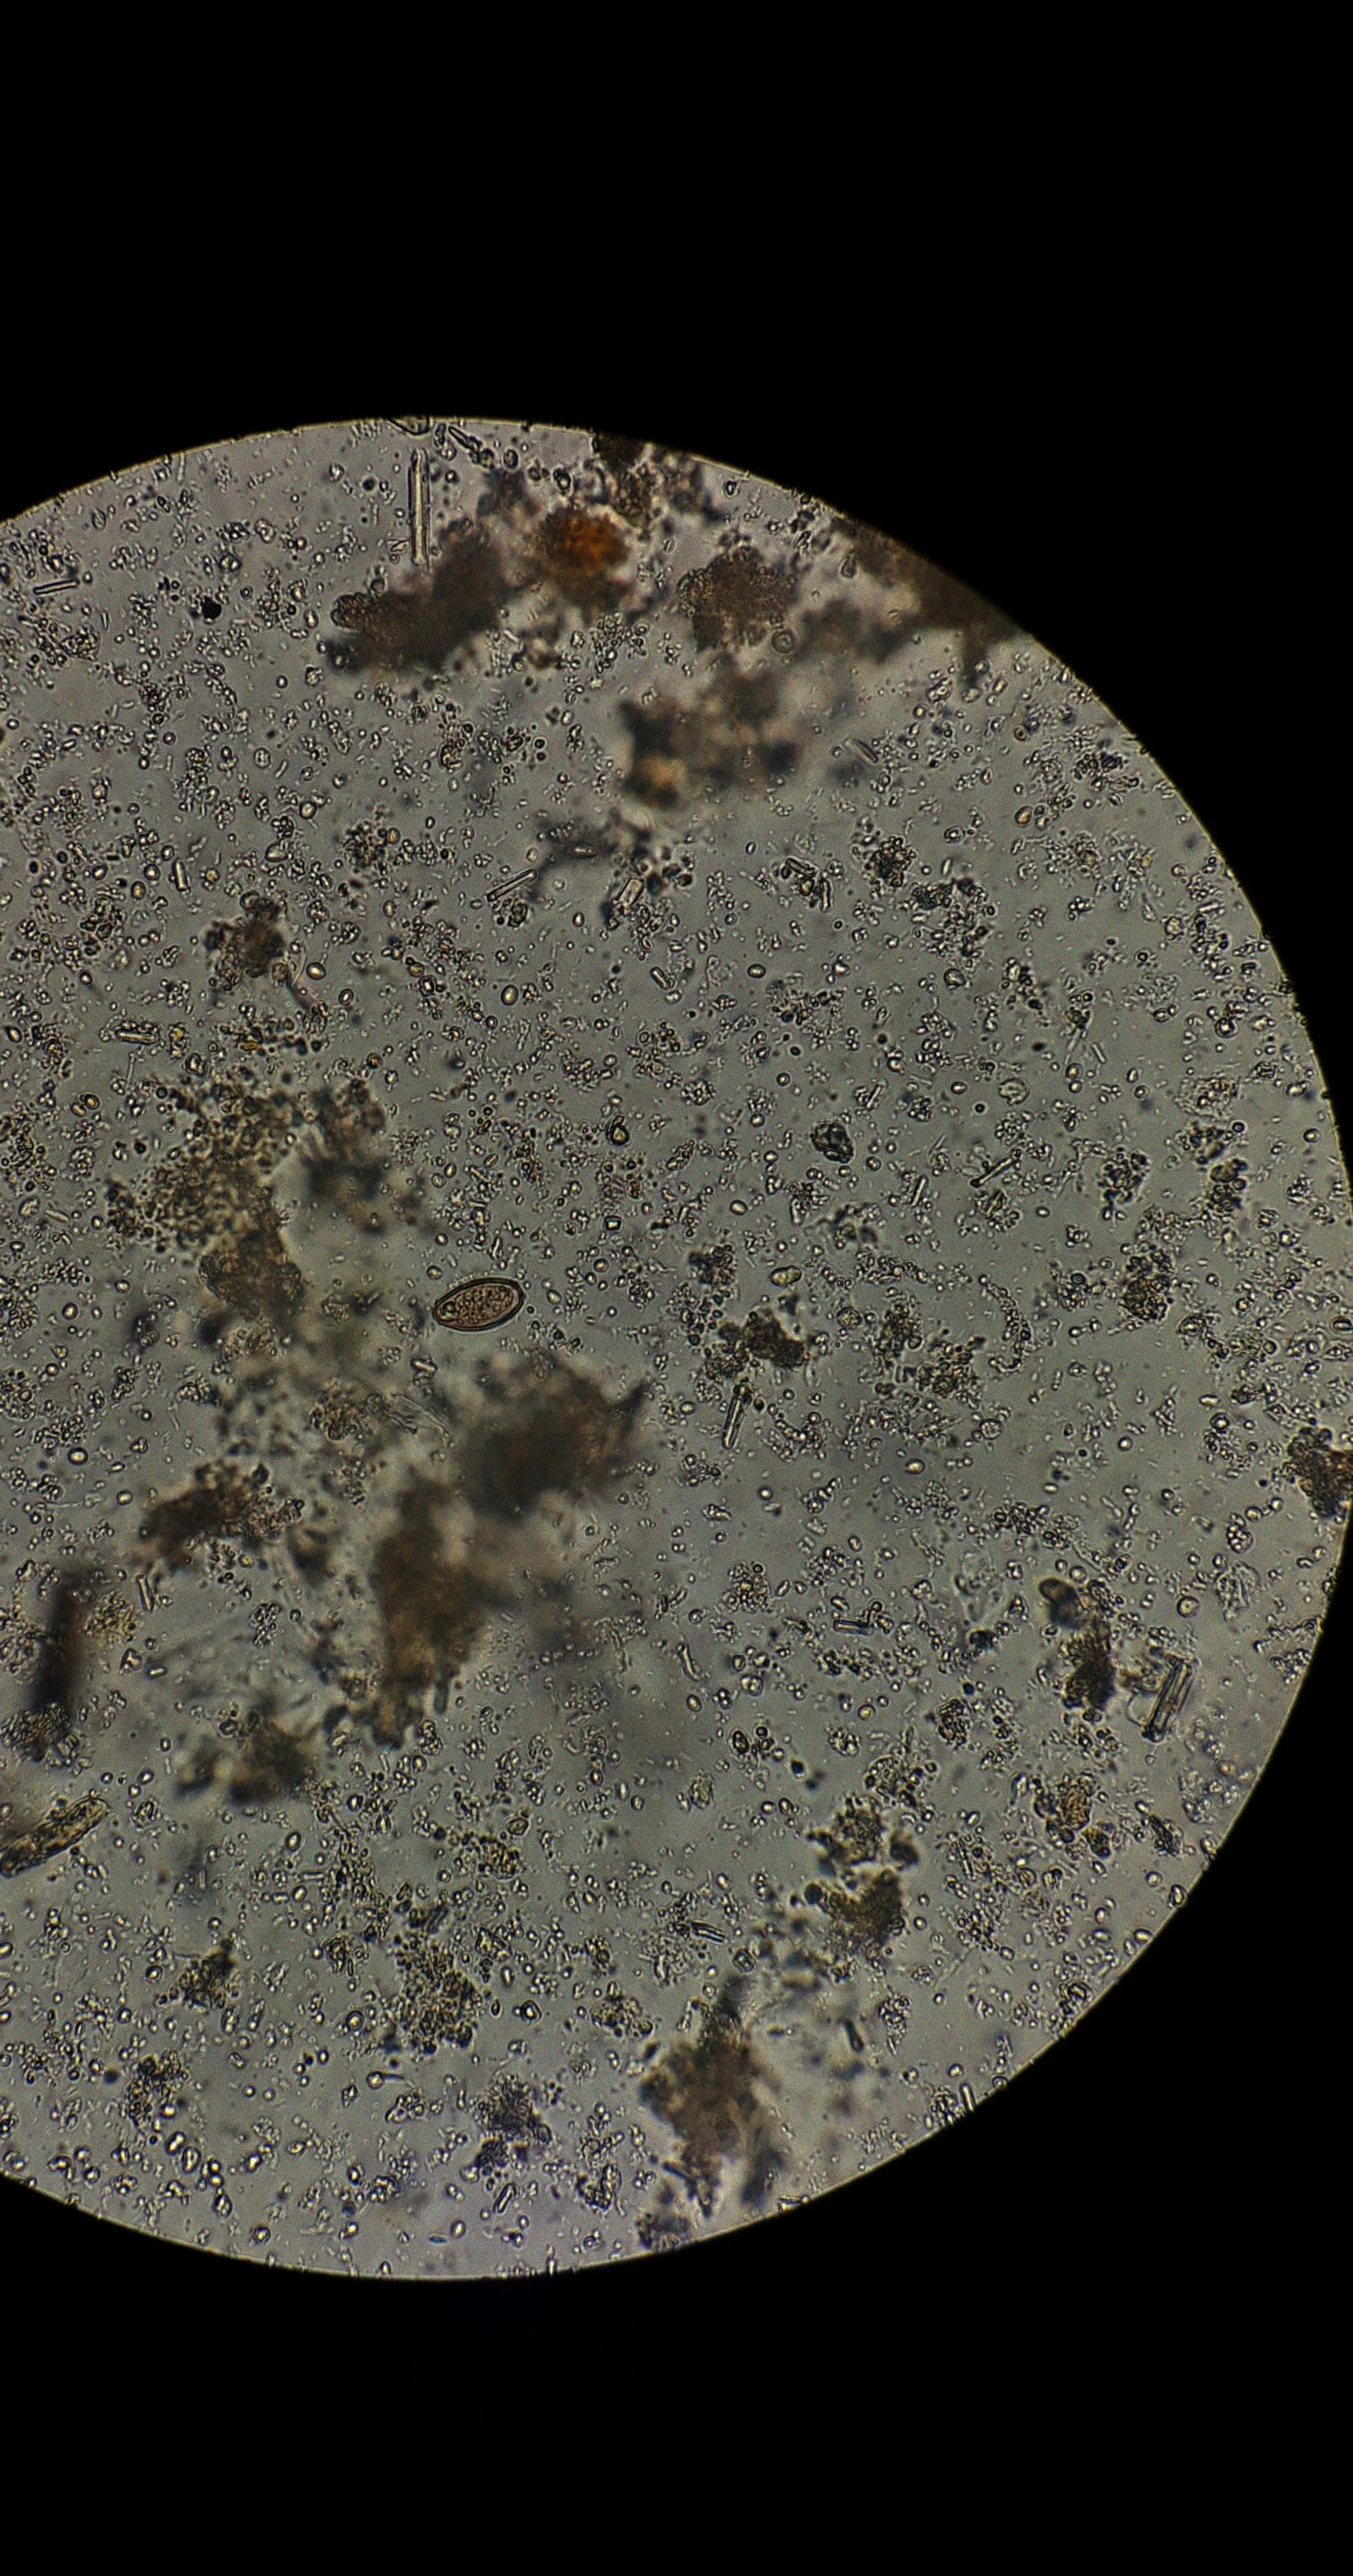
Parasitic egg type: Opisthorchis viverrine